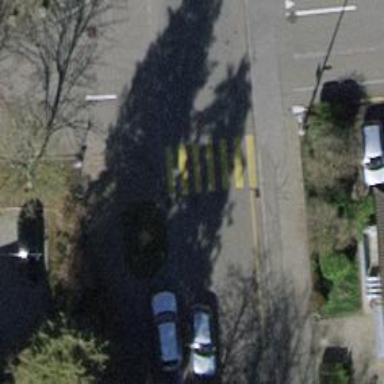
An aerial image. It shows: Uncontrolled zebra crossing on the road.